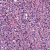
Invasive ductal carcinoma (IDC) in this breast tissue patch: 1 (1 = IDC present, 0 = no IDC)